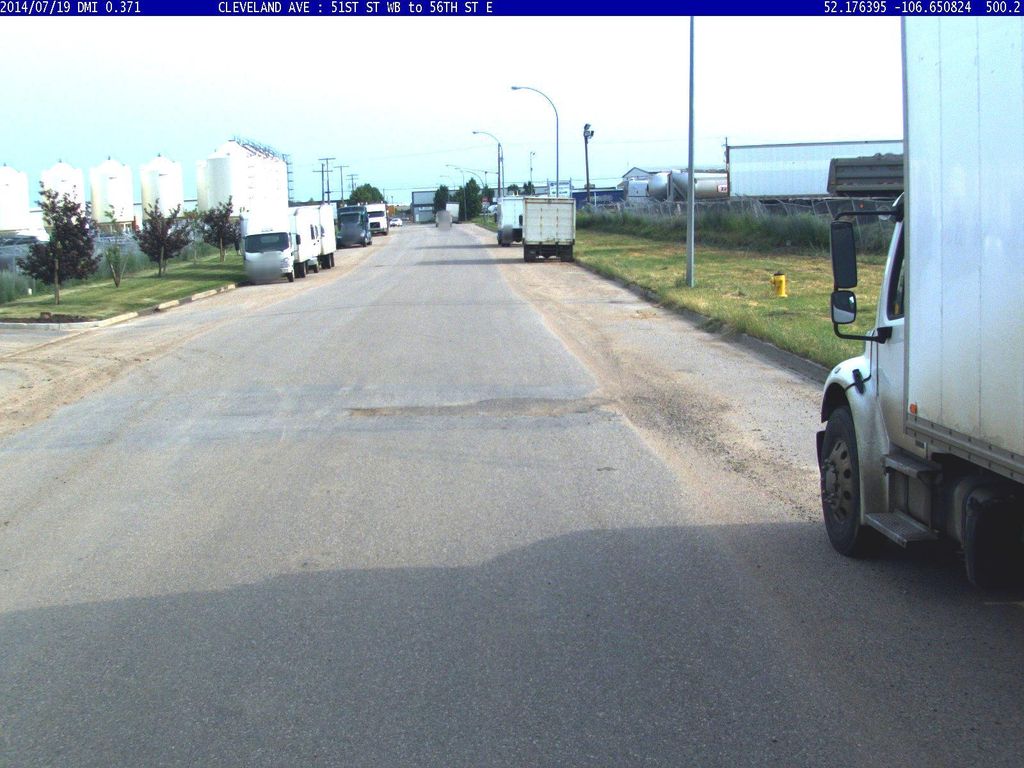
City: saskatoon